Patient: sex M, age 46
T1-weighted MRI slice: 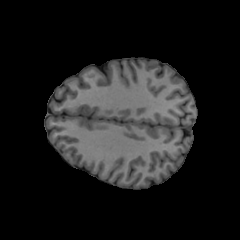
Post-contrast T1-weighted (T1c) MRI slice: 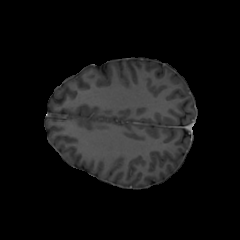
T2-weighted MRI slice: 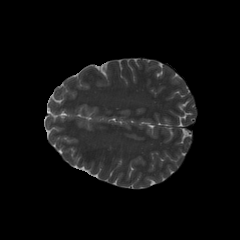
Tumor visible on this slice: no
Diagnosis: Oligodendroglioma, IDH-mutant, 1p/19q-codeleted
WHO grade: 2